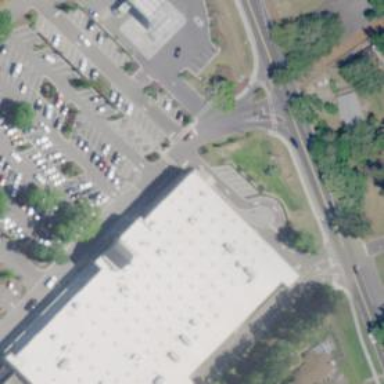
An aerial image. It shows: Supermarket.